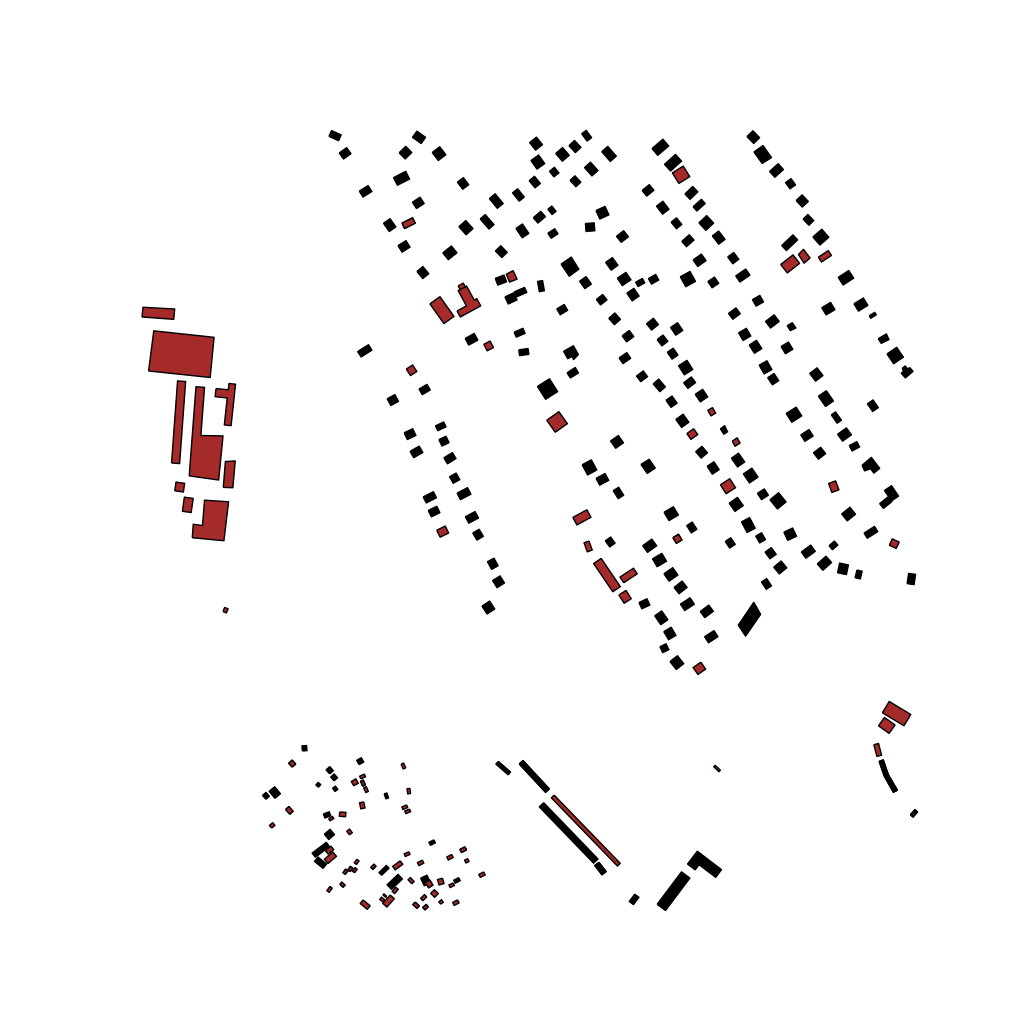
Tags: overhead vector_map, industrial, recreation, residential, special, transport, soviet, individual_rise, low_rise, density_1, Building, Facility, 1.0 km²